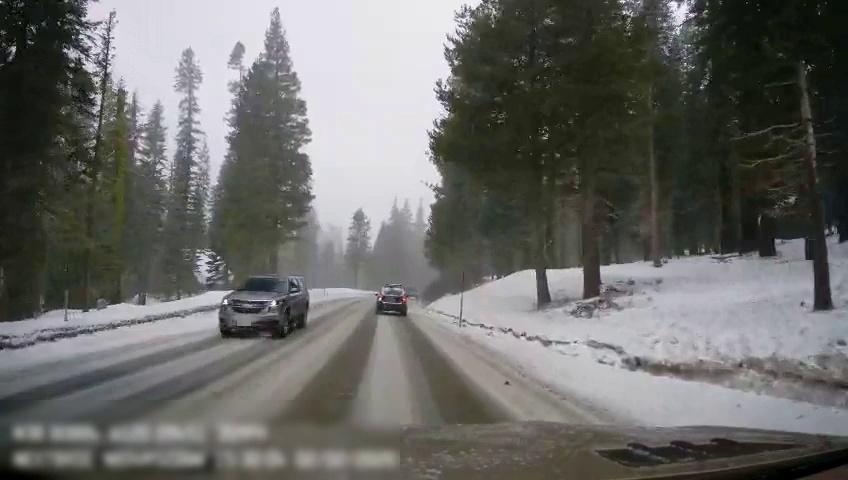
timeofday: Day
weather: Snowy
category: Drivable Space
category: Vehicles | SUV
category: Vehicles | SUV